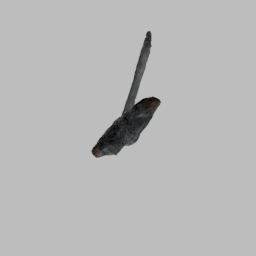
Label: nature